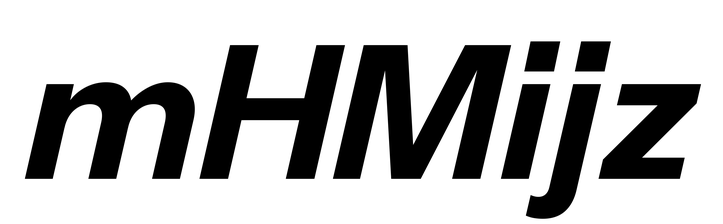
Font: InstrumentSans-Italic_Bold_Italic